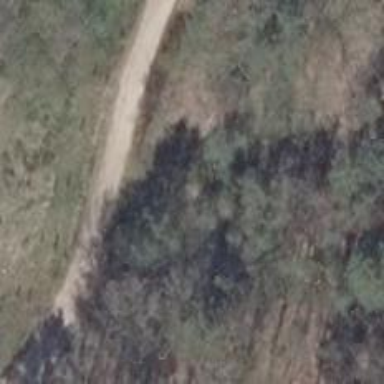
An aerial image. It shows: Grassy track road with grade 4 track type.